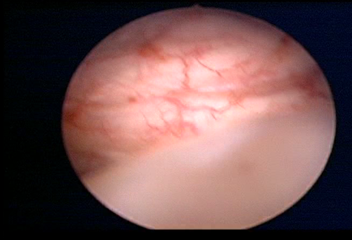
Modality: WLC
Class: Normal mucosa
Bladder cancer association: No